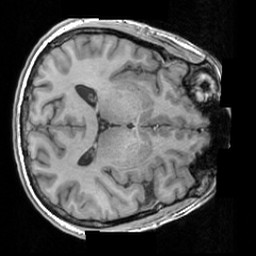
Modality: T1w
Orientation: axial
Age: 30
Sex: male
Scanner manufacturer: siemens
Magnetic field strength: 3 T
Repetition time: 1.63 s
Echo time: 0.00311 s